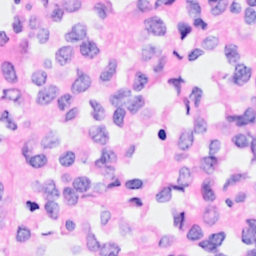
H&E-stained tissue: Breast